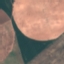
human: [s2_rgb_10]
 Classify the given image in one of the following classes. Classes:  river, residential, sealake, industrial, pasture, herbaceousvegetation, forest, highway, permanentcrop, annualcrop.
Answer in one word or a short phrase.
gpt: AnnualCrop